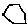
Label: hexagon